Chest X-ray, PA view. Patient: 34 years old, sex M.
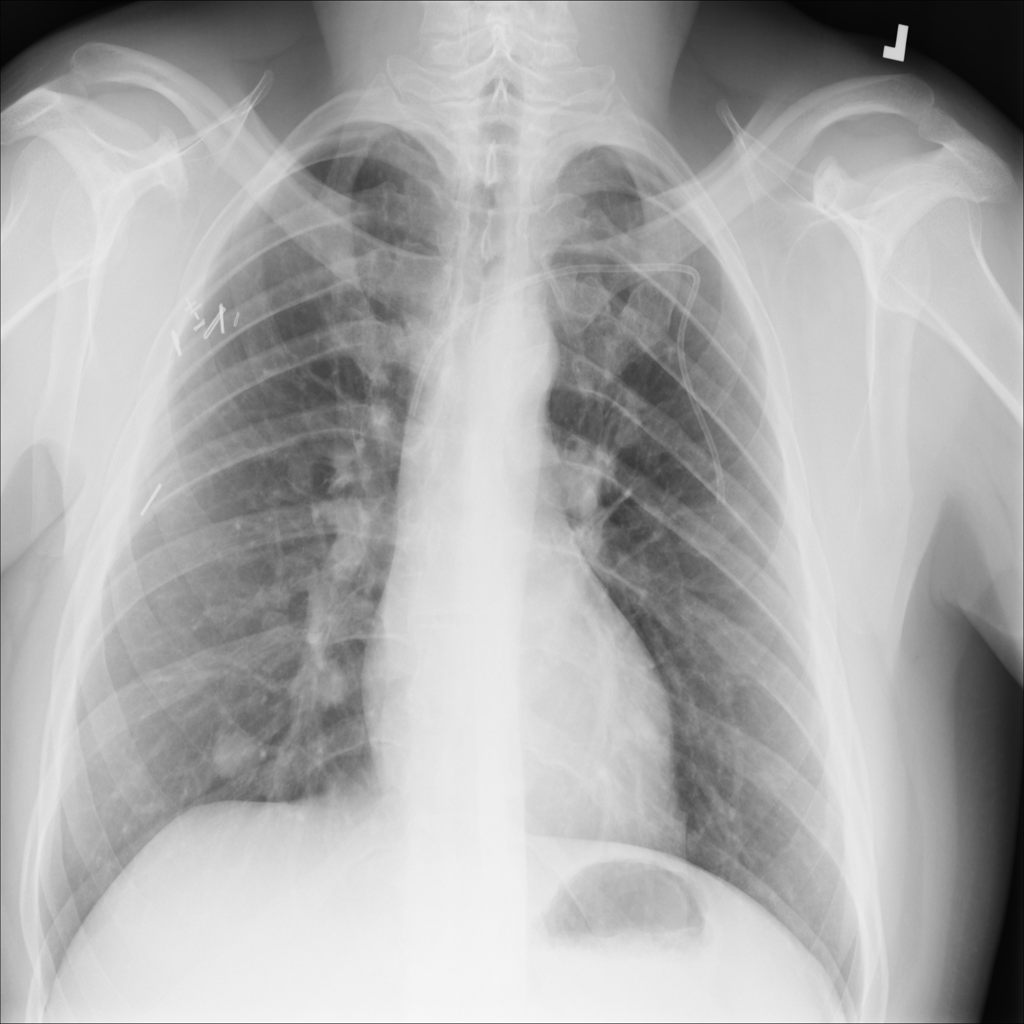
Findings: Nodule